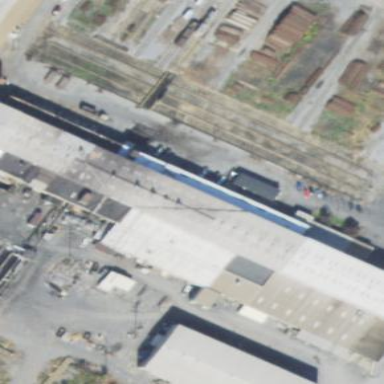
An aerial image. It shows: Traverser railway component.